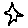
Label: star